Question: I am trying to load a PDF document inside a .NET web browser control. In versions of Adobe Reader prior to v10 (aka "X"), the PDF loaded without the toolbar displayed--you would just see the PDF document. In the newly-released Reader v10, there is a toolbar that I do not wish to see. I am wondering if anyone knows how to hide this toolbar.
I'm thinking that the answer may lie in the Registry, as there is no direct code that I am using to access Reader. Everything is handled by mime types through the 'WebBrowser' control.
My code to load the PDF file is as follows:
'''
string url = @"http://www.domain.com/file.pdf";
this._WebBrowser.Navigate(url);
'''

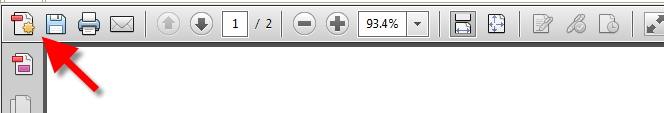
Answer: It appears the default setting for Adobe Reader X is for the toolbars to be shown by default unless they are explicitly turned on by the user. And even when I turn them back on during a session, they don't show up automatically next time. As such, I suspect you have a preference set contrary to the default.
The state you desire, with the top and left toolbars shown, is called "Read Mode". If you right-click on the document itself, and then click "Page Display Preferences" in the context menu that is shown, you'll be presented with the Adobe Reader Preferences dialog. (This is the same dialog you can access by opening the Adobe Reader application, and selecting "Preferences" from the "Edit" menu.) In the list shown in the left-hand column of the Preferences dialog, select "Internet". Finally, on the right, ensure that you have the "Display in Read Mode by default" box checked:

You can also turn off the toolbars temporarily by clicking the button at the right of the top toolbar that depicts arrows pointing to opposing corners:

Finally, if you have "Display in Read Mode by default" turned off, but want to instruct the page you're loading to display the toolbars (i.e., override the user's current preferences), you can append the following to the URL:
> '#toolbar=0&navpanes=0'
So, for example, the following code will disable both the top toolbar (called "toolbar") and the left-hand toolbar (called "navpane"). However, if the user knows the keyboard combination (, and perhaps other methods as well), they will still be able to turn them back on.
'''
string url = @"http://www.domain.com/file.pdf#toolbar=0&navpanes=0";
this._WebBrowser.Navigate(url);
'''
You can read more about the parameters that are available for customizing the way PDF files open <URL>.